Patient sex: M
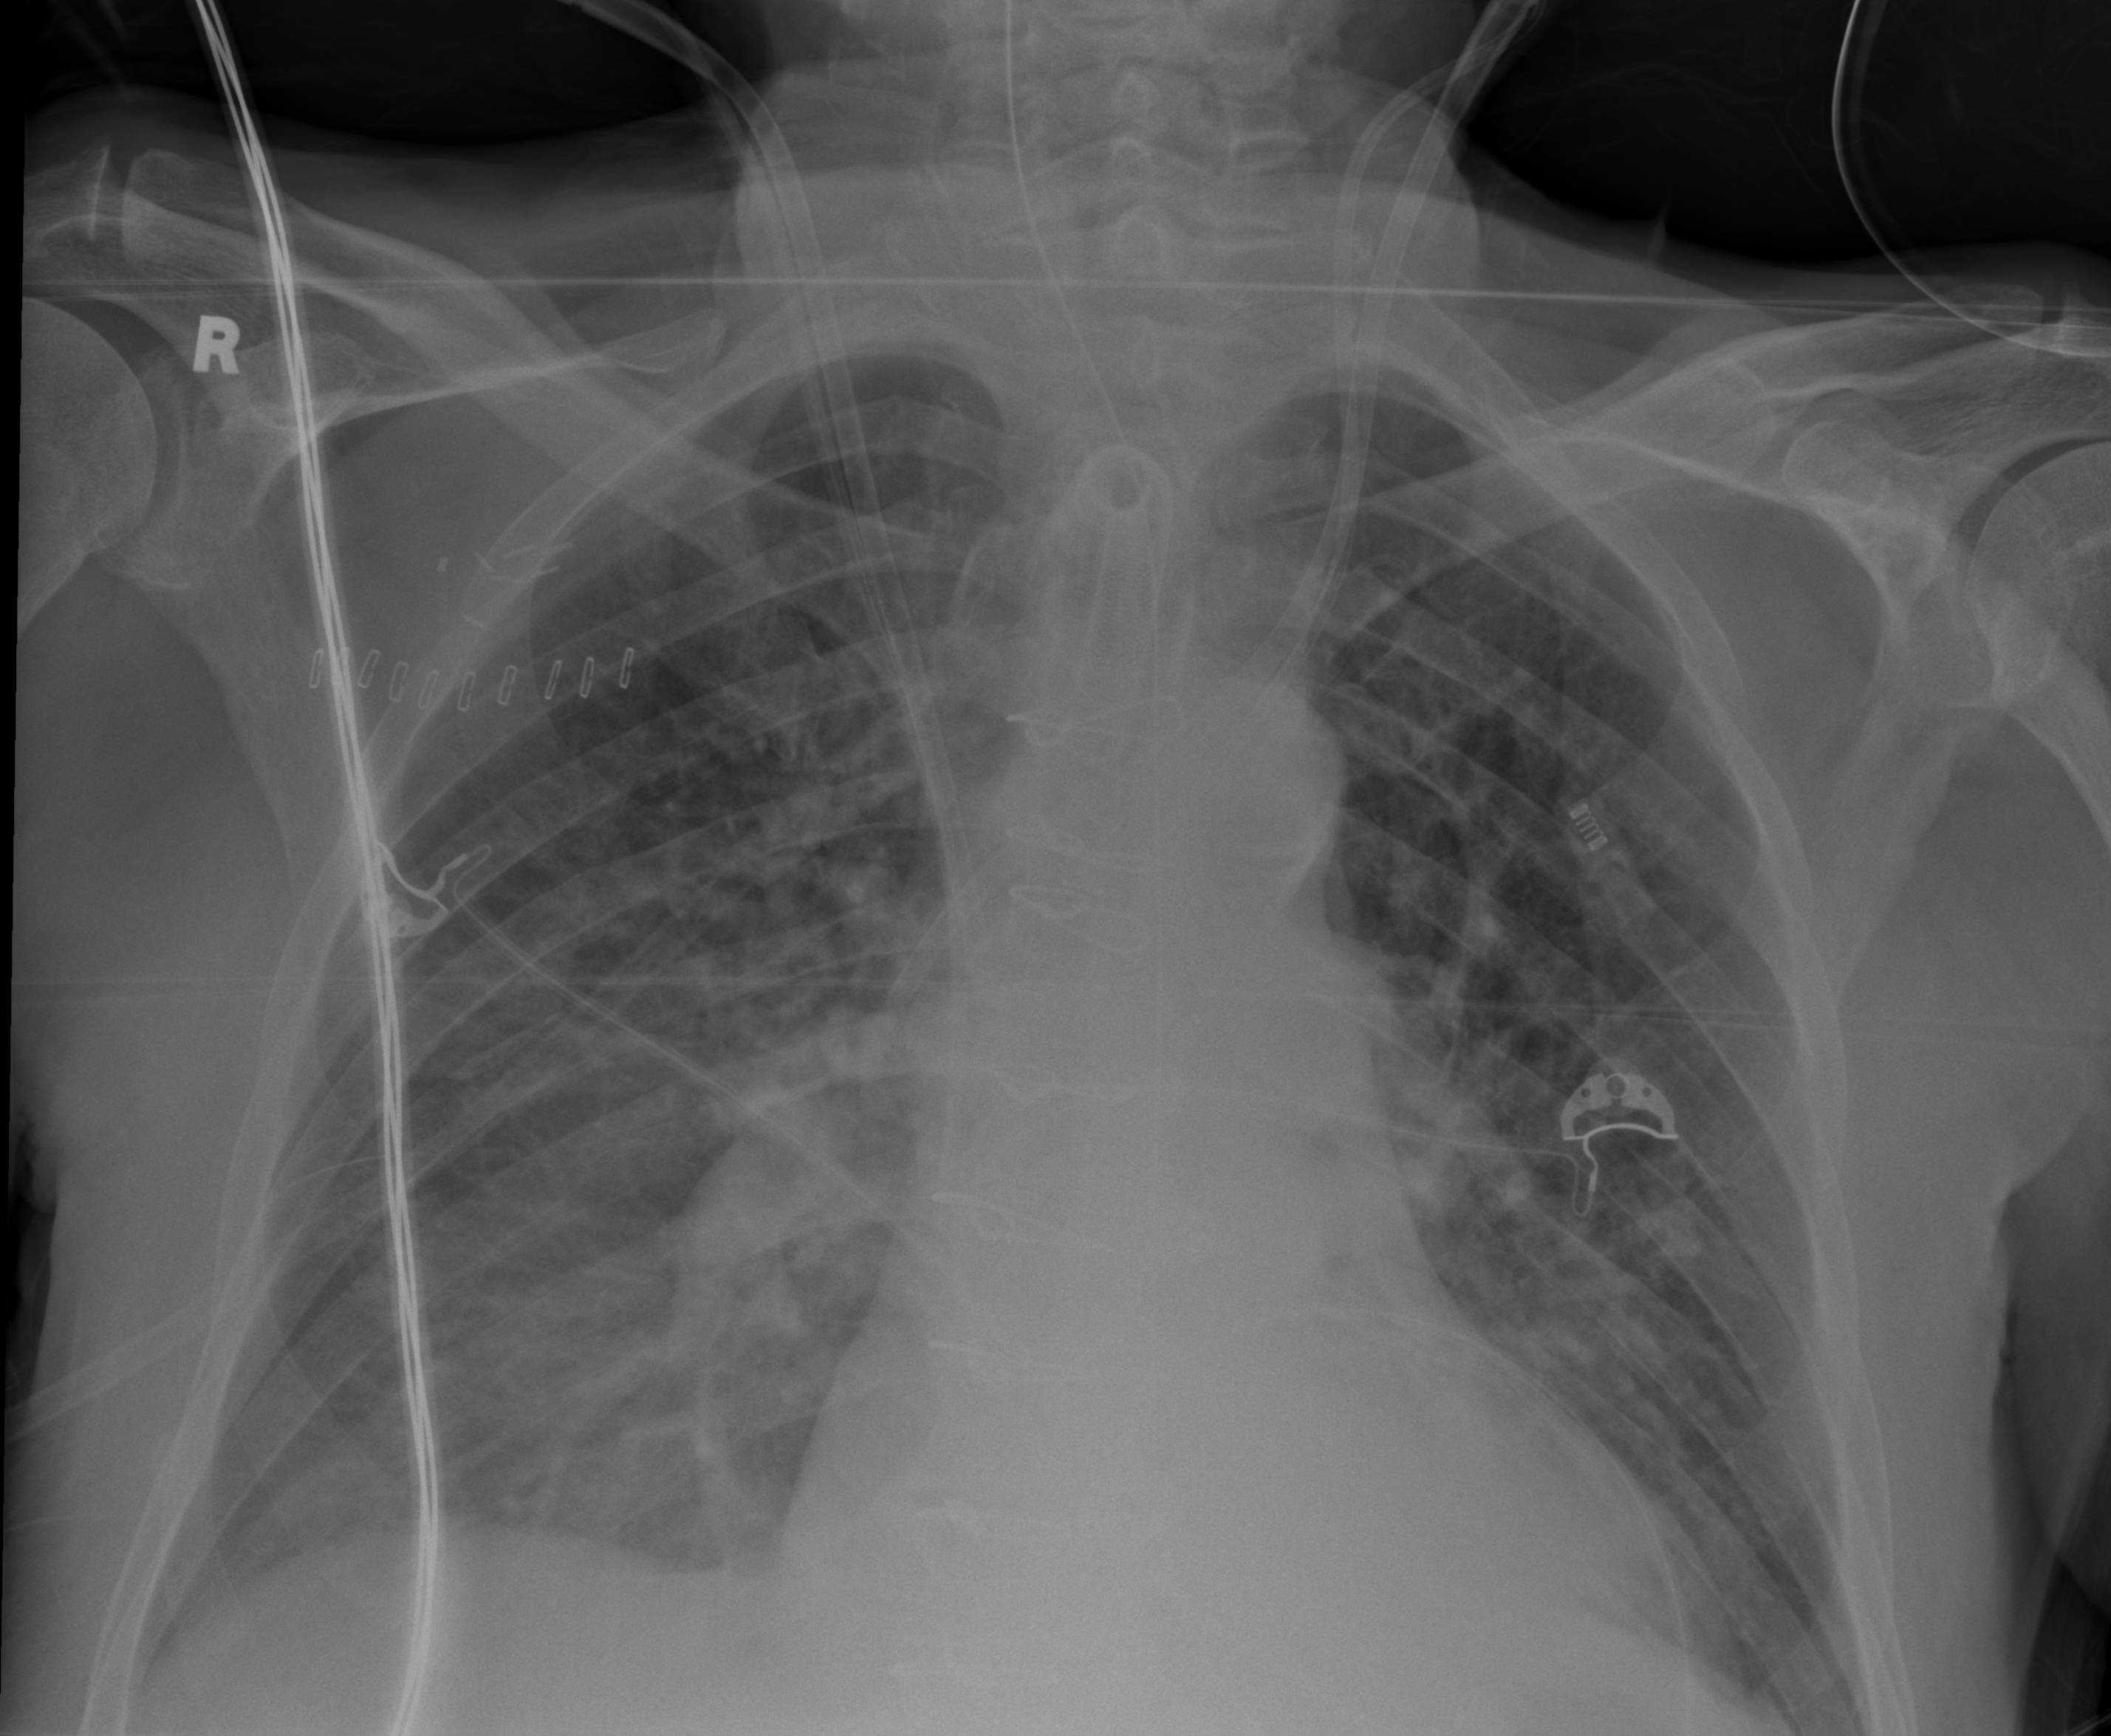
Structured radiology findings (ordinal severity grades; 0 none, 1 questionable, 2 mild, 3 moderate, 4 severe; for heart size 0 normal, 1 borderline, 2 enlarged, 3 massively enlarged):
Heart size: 0
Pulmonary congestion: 0
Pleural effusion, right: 2
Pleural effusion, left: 1
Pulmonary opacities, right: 0
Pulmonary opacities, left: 0
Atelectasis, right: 2
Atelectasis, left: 0